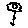
Label: flower